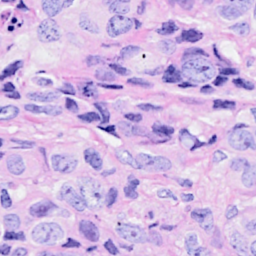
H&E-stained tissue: Breast